Два одинаковых бильярдных шара диаметра $5~см$ движутся друг на друга без проскальзывания со скоростью $3~м/с$ по прямому U-образному жёлобу, который достаточно глубок, чтобы шары не касались его дна (см. рисунок). Столкновение между шарами абсолютно упругое, причём такое, что скорости шаров меняются на противоположные, а угловые скорости остаются прежними.
Какую ширину должен иметь жёлоб, чтобы шары столкнулись дважды?
Найти скорости шаров за мгновение перед вторым соударением, если ширина жёлоба равна $4~см$.
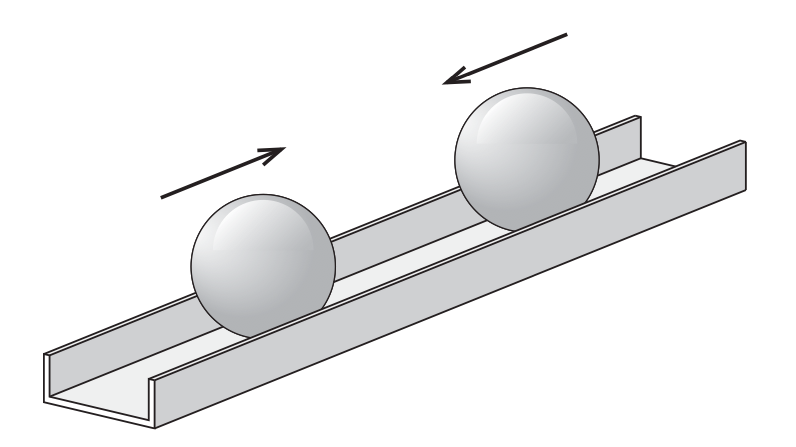
Какую ширину должен иметь жёлоб, чтобы шары столкнулись дважды?
Ответ: $2l > 2\sqrt{\frac{3}{5}}R\approx3.9~см$

Найти скорости шаров за мгновение перед вторым соударением, если ширина жёлоба равна $4~см$.
Ответ: $v=\frac{2R^2-5r^2}{2R^2 + 5r^2}v_0\approx0.16~м/с$, где $r = \sqrt{R^2 - l_0^2}$
Темы:
T, Механика, Момент импульса, 200 задач, Вращение твердого тела, Установление движения